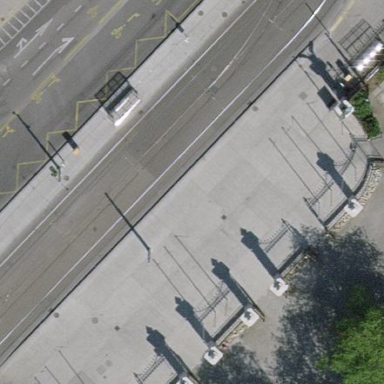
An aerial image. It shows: Asphalt tram platform with shelter. Platform for public transport with tram services.